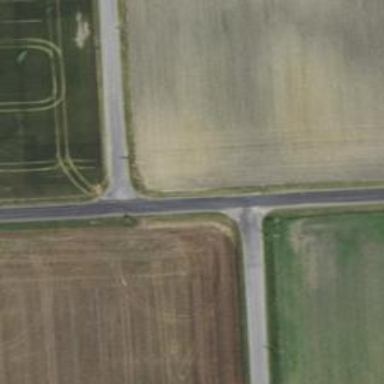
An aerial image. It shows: Unclassified road.